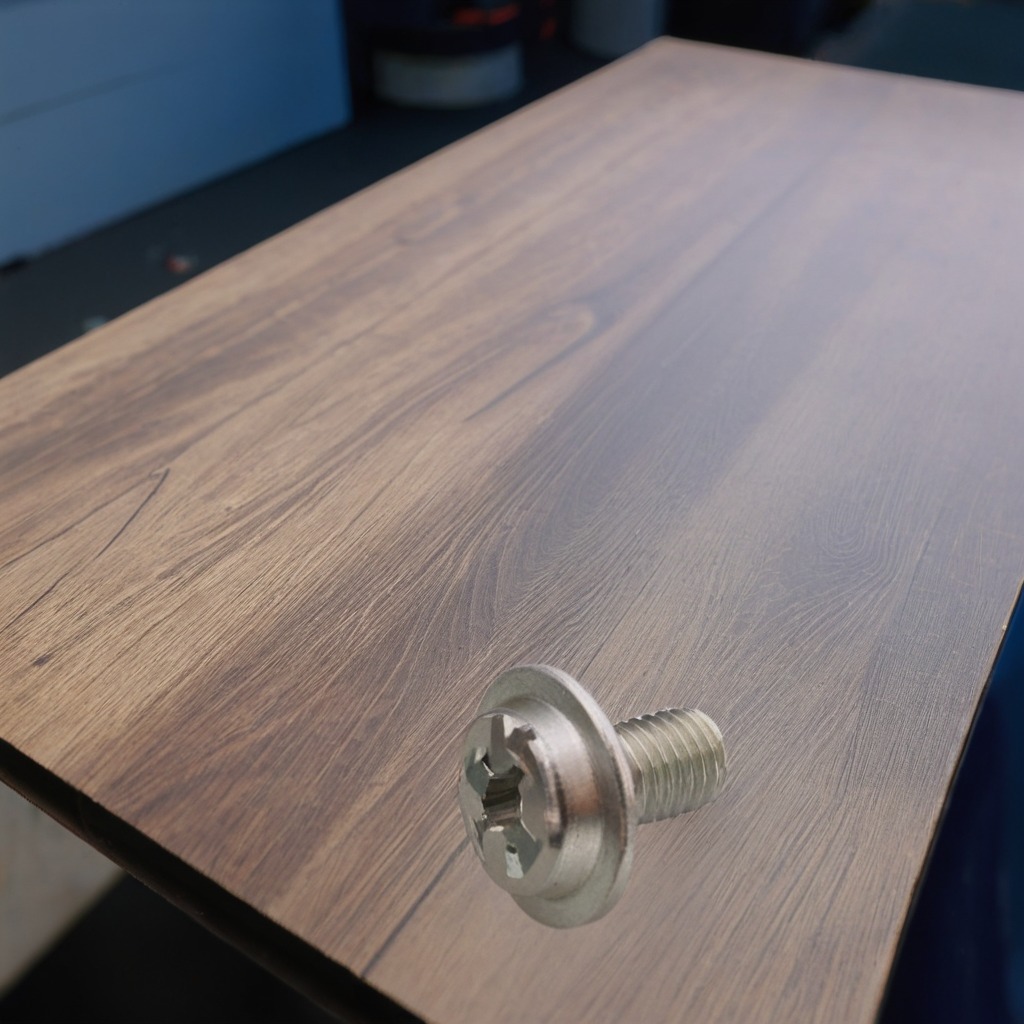
A metal screw is lying on the old table with faint burn marks in a small garage at twilight.